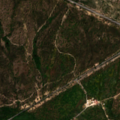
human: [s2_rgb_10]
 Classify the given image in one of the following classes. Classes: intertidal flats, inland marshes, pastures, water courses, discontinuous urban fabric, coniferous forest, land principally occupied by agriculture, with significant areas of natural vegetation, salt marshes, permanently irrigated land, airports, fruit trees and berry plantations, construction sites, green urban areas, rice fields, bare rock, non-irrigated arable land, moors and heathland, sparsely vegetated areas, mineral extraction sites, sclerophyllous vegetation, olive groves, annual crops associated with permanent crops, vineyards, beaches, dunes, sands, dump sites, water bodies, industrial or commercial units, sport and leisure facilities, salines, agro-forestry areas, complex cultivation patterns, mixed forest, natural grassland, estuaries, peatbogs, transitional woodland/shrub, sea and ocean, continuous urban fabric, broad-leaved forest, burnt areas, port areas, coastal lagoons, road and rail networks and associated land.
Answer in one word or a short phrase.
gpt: broad-leaved forest